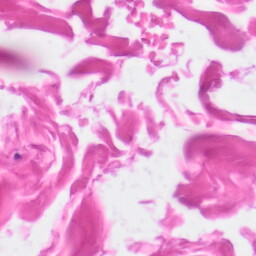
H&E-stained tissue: Skin